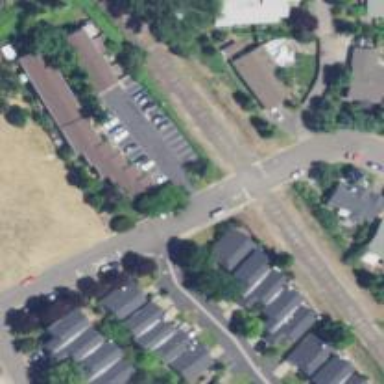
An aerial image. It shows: Level crossing along the railway.